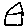
Label: house